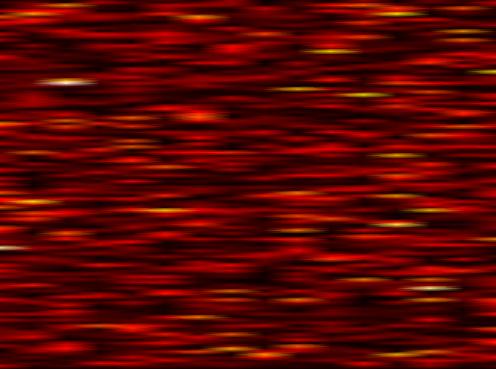
Label: FBMC